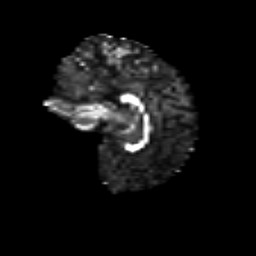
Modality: FA
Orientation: sagittal
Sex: female
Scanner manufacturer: siemens
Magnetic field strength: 3 T
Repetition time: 5 s
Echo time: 0.071 s